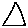
Label: triangle